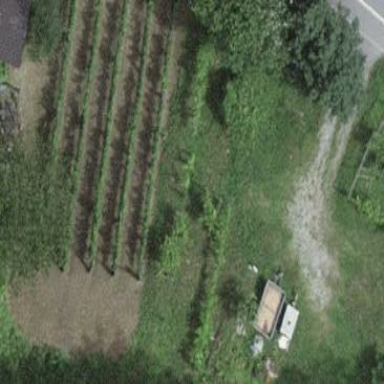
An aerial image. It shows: Vineyard with grape crops.